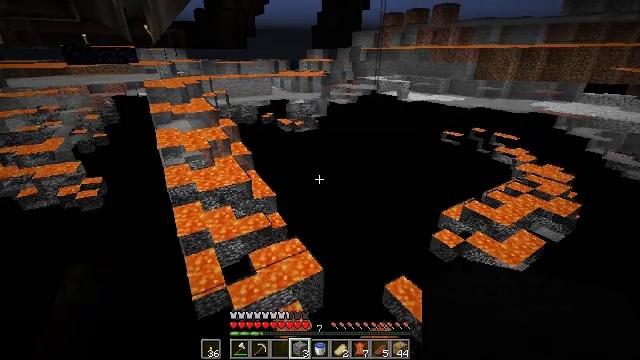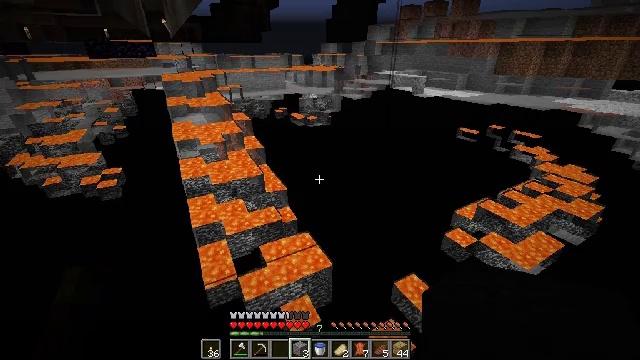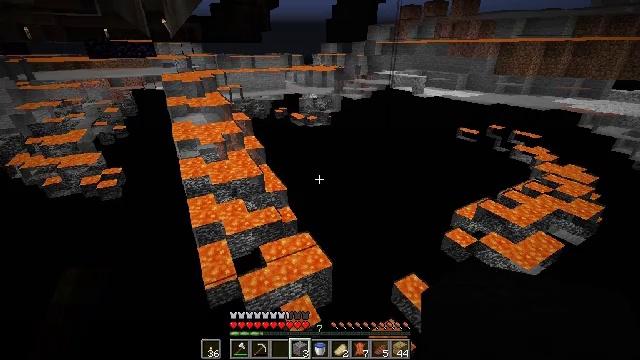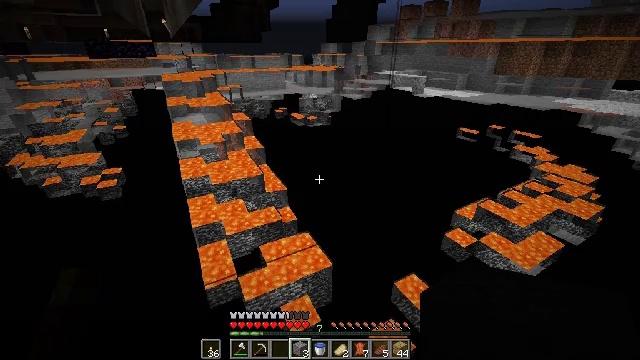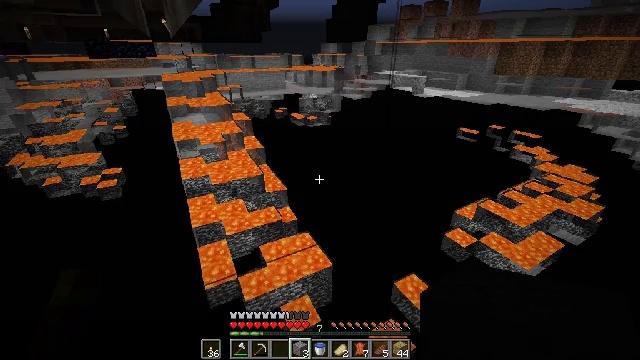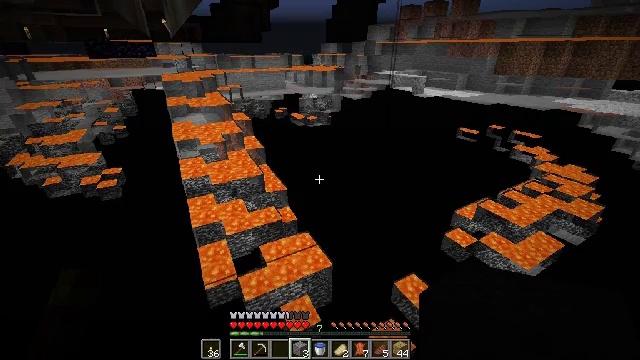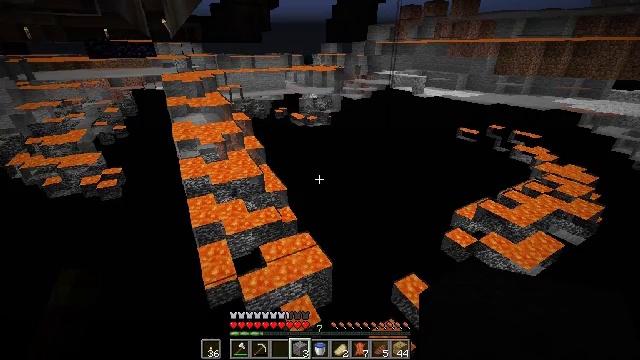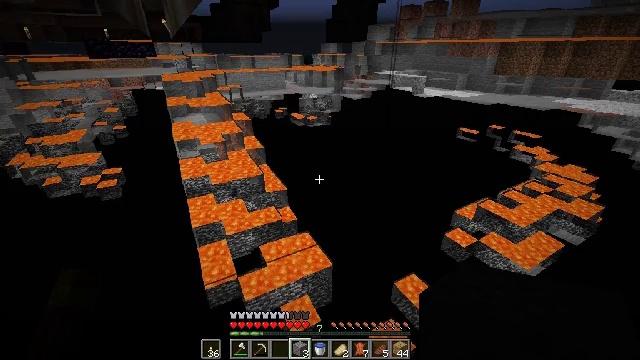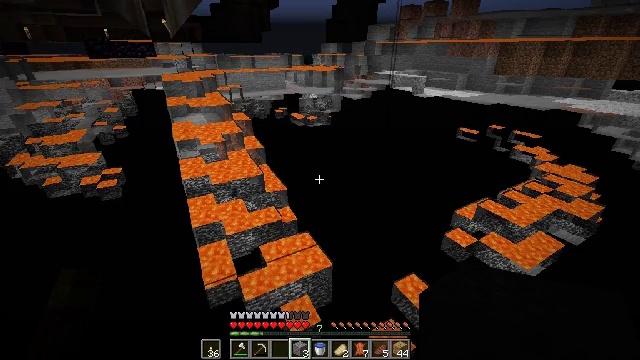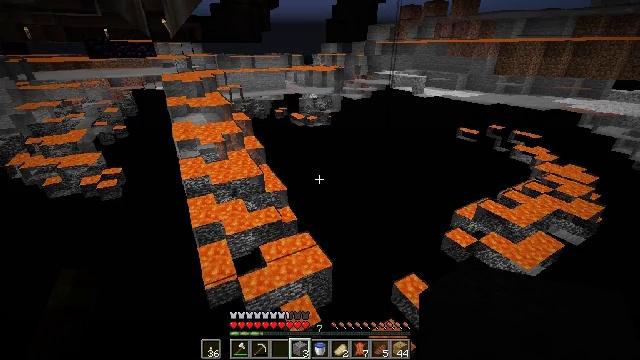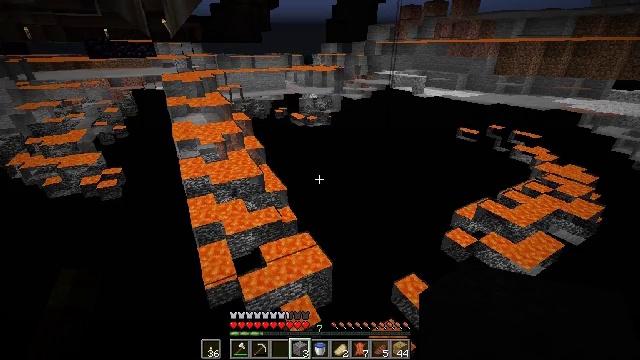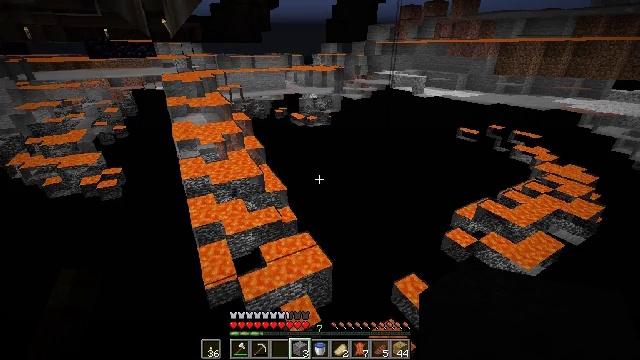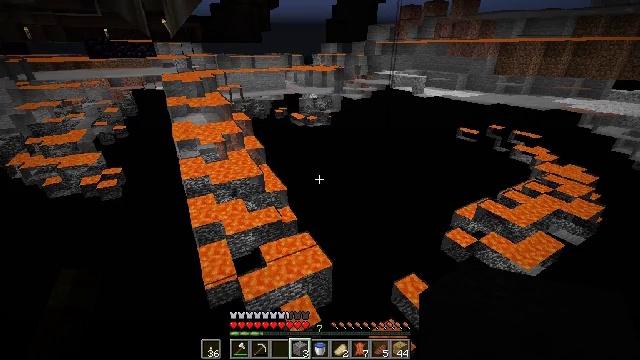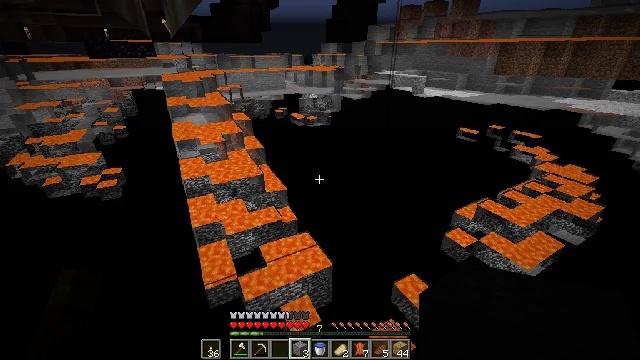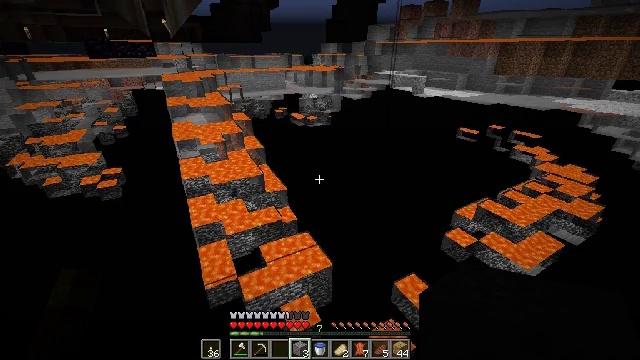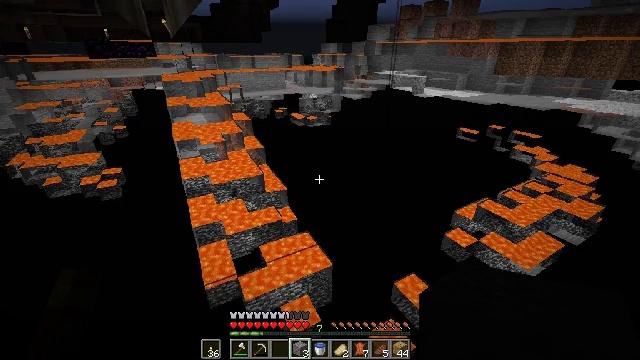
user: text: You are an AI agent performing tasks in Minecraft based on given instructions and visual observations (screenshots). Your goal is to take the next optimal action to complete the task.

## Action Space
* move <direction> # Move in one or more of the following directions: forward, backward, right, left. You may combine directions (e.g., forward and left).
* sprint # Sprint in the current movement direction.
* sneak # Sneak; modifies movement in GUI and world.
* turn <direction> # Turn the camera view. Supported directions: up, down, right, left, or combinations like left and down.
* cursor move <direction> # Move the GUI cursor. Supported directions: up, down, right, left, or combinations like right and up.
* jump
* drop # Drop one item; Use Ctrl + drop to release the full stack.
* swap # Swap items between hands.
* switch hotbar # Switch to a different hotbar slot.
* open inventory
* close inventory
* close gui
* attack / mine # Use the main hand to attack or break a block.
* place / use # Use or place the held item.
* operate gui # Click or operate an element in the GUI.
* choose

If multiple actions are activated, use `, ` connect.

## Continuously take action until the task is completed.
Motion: motion action
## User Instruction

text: Break the composter to recycle it.
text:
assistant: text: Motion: turn left and down
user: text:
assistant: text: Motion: no_op
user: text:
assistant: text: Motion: no_op
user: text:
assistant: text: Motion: no_op
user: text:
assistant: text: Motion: no_op
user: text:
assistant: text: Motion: no_op
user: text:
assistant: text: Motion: no_op
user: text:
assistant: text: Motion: no_op
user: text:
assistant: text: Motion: no_op
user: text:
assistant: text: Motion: no_op
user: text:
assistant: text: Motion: no_op
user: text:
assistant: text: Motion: no_op
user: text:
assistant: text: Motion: no_op
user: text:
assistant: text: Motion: no_op
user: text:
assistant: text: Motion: no_op
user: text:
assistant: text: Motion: no_op
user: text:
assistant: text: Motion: no_op
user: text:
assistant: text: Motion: no_op
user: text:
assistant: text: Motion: no_op
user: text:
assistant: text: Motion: no_op
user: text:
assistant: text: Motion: no_op
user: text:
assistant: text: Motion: no_op
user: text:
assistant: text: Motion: no_op
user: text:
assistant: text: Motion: no_op
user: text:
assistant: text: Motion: no_op
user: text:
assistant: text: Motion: no_op
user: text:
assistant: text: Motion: no_op
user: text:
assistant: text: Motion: no_op
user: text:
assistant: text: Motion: no_op
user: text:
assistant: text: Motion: no_op